Question: I am working on implementing a full calendar with RavenDB.
I do a simple, as usual anonymous return of a model.
'''
public JsonResult GetHolidays()
{
return Json(Session.Query<Models.Holiday>().Select(d => new
{
id = d.Id,
title = d.Name,
start = d.DateStart,
end = d.DateEnd,
allDay = true
}), JsonRequestBehavior.AllowGet);
}
'''
I set 'allDay' to 'true' but my result is 'false'. (I point my broswer to the controller /Home/GetHolidays and that is the result string, I have done this many times before to make sure the JSON is correct)
'''
[{"id":"holidays/97","title":"Piotr Test 2 - 1","start":"\/Date(1405284740420)\/","end":"\/Date(1405543940420)\/","allDay":false},{"id":"holidays/98","title":"Piotr Test 10 - 26","start":"\/Date(1404593542266)\/","end":"\/Date(1407703942266)\/","allDay":false},{"id":"holidays/99","title":"Piotr Test 3 - 0","start":"\/Date(1405198343713)\/","end":"\/Date(1405457543713)\/","allDay":false}]
'''

I have done this so many times. Why is the result coming back as 'false'?
Even if I set it to 'false' it stays 'false'. I cleared the cache and restarted a lot. Not sure why this is happening. Anybody knows what I am doing wrong?
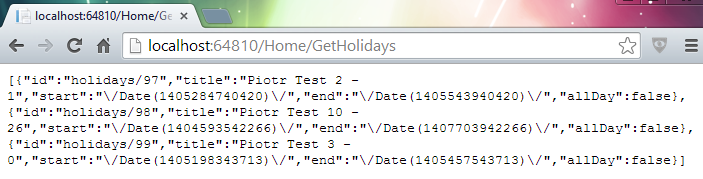
Answer: RavenDB doesn't provide a way to select user supplied values from the index.
Your query try to do a (trivially simple, but still) computation during the query, and RavenDB doesn't support that.
You can add that property after the query returns from RavenDB.